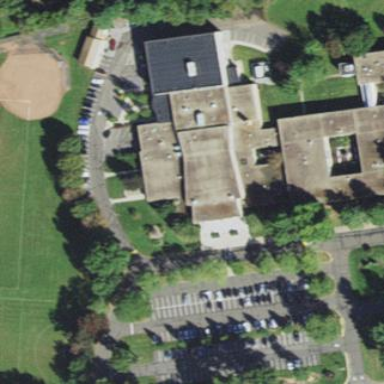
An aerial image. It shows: School.